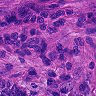
Metastatic tissue present: yes